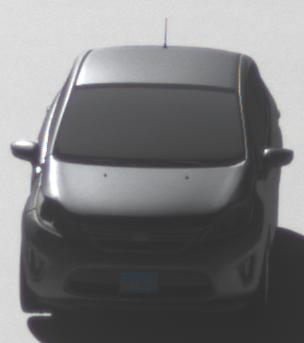
Make: Ford
Model: Fiesta
Detailed model: ’09 Sedan (seventh series)
Model produced from: 2010
Model produced until: 2017
Doors: 4
Color: gray
Road condition: dry road
Daytime: midday
Contrast: high contrast